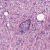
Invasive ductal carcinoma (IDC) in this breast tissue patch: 1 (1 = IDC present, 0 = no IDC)